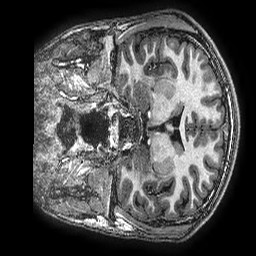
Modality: T1w
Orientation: coronal
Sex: male
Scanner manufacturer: ge
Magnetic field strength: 3 T
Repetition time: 0.00766 s
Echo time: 0.003476 s